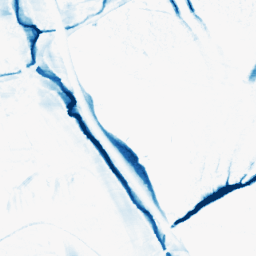
Category: morphological
Decomposition family: morphological_ellipse
Decomposition parameters: operation: closing
width: 10
height: 30
Upsampling method: sinc_hamming
Upsampling parameters: scale: 2
kernel_size: 4
Upsampling scale: 2